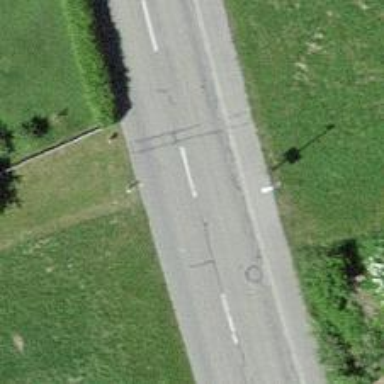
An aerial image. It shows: Tertiary road with sidewalk on the left.